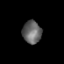
Tissue: prostate
Cell type: Myeloid cells
Senescence score: 0.3221
Nuclear area (px): 415
Mean DAPI intensity: 101.487